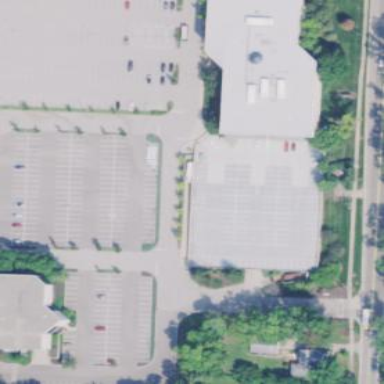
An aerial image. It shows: Multi-storey parking building.